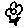
Label: flower